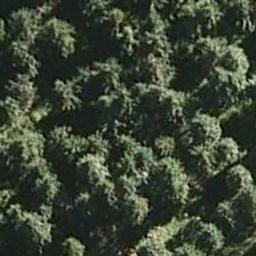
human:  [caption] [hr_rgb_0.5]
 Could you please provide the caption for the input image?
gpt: Many green trees are in a forest and the leaves cast a black shadow .

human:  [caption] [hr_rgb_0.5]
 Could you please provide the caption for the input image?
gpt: The forest has a lot of randomly arranged green trees .

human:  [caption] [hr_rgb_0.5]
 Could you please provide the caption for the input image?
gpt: The forest is full of green copse .

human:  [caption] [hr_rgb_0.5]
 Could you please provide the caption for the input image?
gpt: There is a winding path in this forest .

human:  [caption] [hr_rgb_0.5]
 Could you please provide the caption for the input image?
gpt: A forest with many green trees .